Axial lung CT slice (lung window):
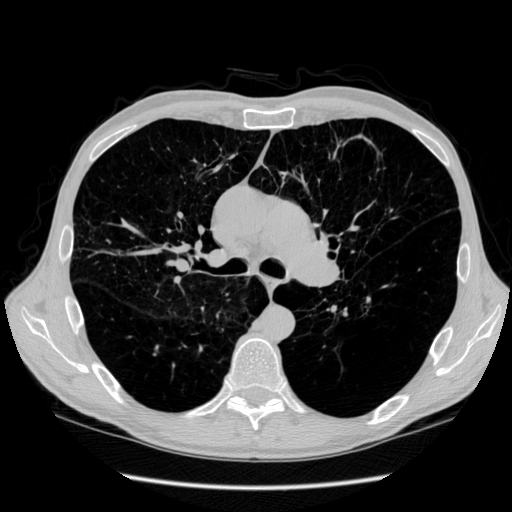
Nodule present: no